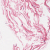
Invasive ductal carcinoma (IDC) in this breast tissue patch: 0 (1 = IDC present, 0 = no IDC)